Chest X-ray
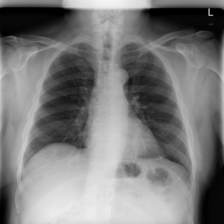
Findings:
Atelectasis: negative
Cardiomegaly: negative
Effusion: negative
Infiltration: negative
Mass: negative
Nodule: negative
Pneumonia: negative
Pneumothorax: negative
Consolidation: negative
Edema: negative
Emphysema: negative
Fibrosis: negative
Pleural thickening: negative
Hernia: negative